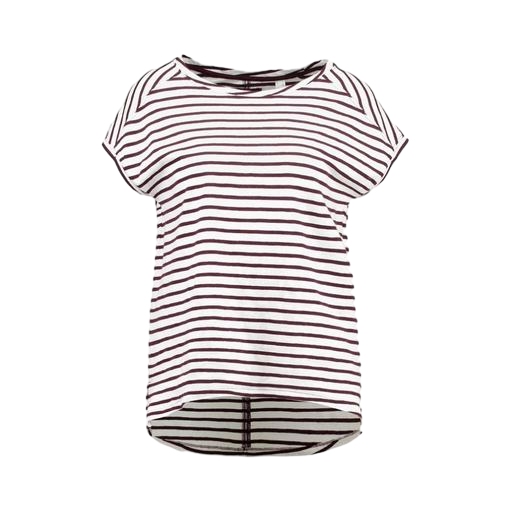
short-sleeve top only macy, red plus size printed t-shirt only macy, cap-sleeved tee, white background